Interaction volume radius: 10 \u00c5
Interaction volume height: 10 \u00c5
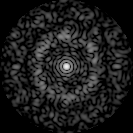
Disorder parameter: 0.7615